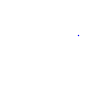
Particle: proton